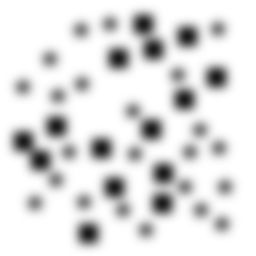
Squares: 15
Triangles: 0
Stars: 23
Total shapes: 38